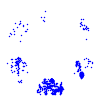
Particle: pion